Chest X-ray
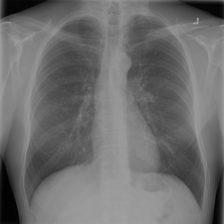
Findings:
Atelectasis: negative
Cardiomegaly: negative
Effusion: negative
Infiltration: positive
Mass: negative
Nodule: negative
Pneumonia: negative
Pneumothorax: negative
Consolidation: negative
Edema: negative
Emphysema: negative
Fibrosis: negative
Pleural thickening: negative
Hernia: negative